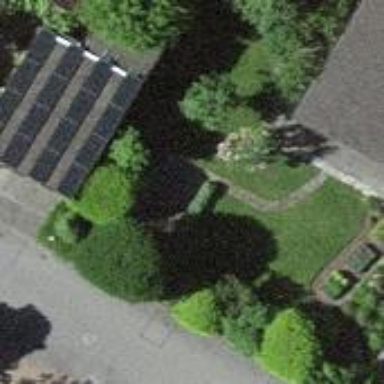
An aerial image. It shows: Garage.